Question: I downloaded an app from app store and noticed that once I installed and opened the app, I got a UIAlertView suggesting that I download another app..
How can I achieve this? Are there any existing code that I can be directed towards?
Seems like a simple feature but I'd like to integrate it. Please see attachment
Here is my edited code, but the 'Hello' button won't link anywhere.. What am I doing wrong?
'''
UIAlertView *message = [[UIAlertView alloc] initWithTitle:@"Hello World!"
message:@"This is your first UIAlertview message."
delegate:nil
cancelButtonTitle:@"OK"
otherButtonTitles:@"Hello", nil];
[message show];
- (void)alertView:(UIAlertView *)alertView clickedButtonAtIndex:(NSInteger)buttonIndex
{
NSString *title = [alertView buttonTitleAtIndex:buttonIndex];
if([title isEqualToString:@"Hello"])
{
[[UIApplication sharedApplication] openURL:[NSURL URLWithString: @"https://itunes.apple.com/gb/app/islam/id667021108?mt=8&affId=<PHONE>&ign-mpt=uo%3D4"]];
}
}
'''
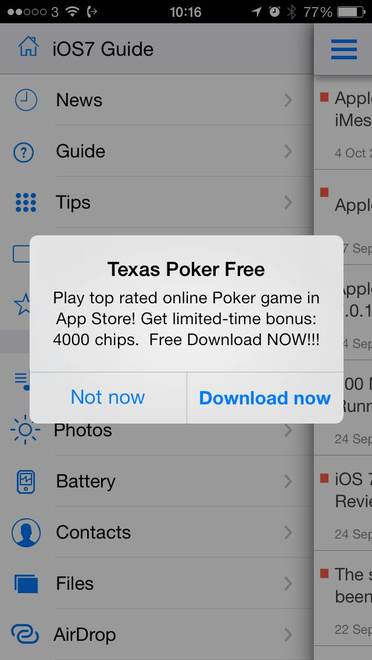
Answer: first you have to make alertView, if you want to show the alert as first thing but this code inside (ViewDidLoad) method
'''
UIAlertView *alert = [[UIAlertView alloc]
initWithTitle:@"your title"
message:@"your message"
delegate:self
cancelButtonTitle:@"Not now"
otherButtonTitles:@"Download now"
, nil];
[alert show];
'''
after viewDidLoad but this method
'''
- (void)alertView:(UIAlertView *)alertView clickedButtonAtIndex:(NSInteger)buttonIndex {
if (buttonIndex != [alertView cancelButtonIndex]) {
[[UIApplication sharedApplication] openURL:[NSURL URLWithString:@"here but your application link"]];
}else{
}
}
'''
//=================================================//
To know what's NSUserDefaults, I suggest to take a look the official doc.
And of course you can use it to fulfill your goal. You use a user default to store information about the current amount of runs in the app.
More or less like:
'''
BOOL NotTheFirstTime = [[NSUserDefaults standardUserDefaults] boolForKey:@"NotTheFirstTime"];
if(!NotTheFirstTime){
// Show the alert view
// Then set the first run flag
[[NSUserDefaults standardUserDefaults] setBool:YES forKey:@"NotTheFirstTime"];
[[NSUserDefaults standardUserDefaults] synchronize];
}
'''
if that help you please make it the best question.